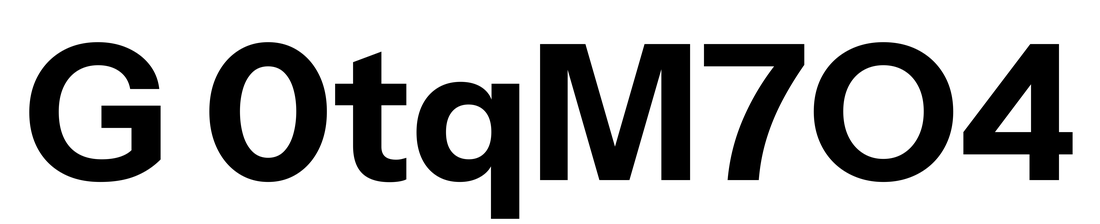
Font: InstrumentSans_Bold